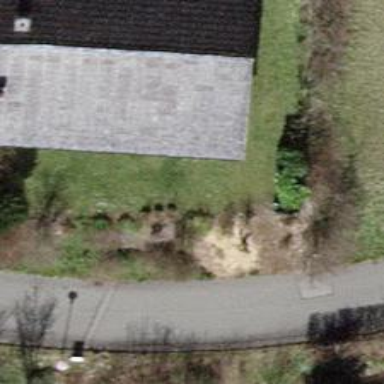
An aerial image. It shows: Hedge acting as barrier.